Field crop: maize
Growth stage: 2
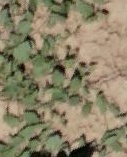
Species: convolvulus